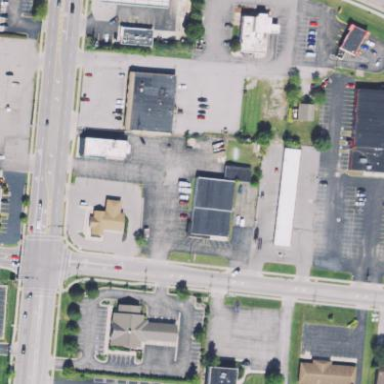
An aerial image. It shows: Retail area.